Question: I've a moving script in prefab called "player". So, my script works with camera and canvas too. But I need this script only for 'body'.
[]
Yes, I can't move this script into 'body', because I need this script for 'Rigidbody2D', Network Transform, and etc. Simply put, my script is locating in "player" prefab, I can't move it - that's all.
'''
using System.Collections;
using UnityEngine;
public class PlayerController : MonoBehaviour
{
public float moveSpeedup;
public float moveSpeeddown;
public float rotateSpeed;
public bool moveup;
public bool movedown;
public bool rotateleft;
public bool rotateright;
void Update()
{
if ((Input.GetKey(KeyCode.UpArrow)) || moveup)
{
transform.Translate(Vector3.right * moveSpeedup * Time.deltaTime);
}
if (Input.GetKey(KeyCode.DownArrow) || movedown)
{
transform.Translate(-Vector3.right * moveSpeeddown * Time.deltaTime);
}
if (Input.GetKey(KeyCode.RightArrow) || rotateleft)
{
transform.Rotate(Vector3.forward * rotateSpeed * Time.deltaTime);
}
if (Input.GetKey(KeyCode.LeftArrow) || rotateright)
{
transform.Rotate(Vector3.forward * -rotateSpeed * Time.deltaTime);
}
}
}
'''
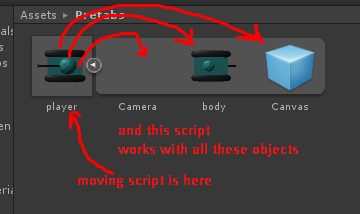
Answer: This should help
'''
using System.Collections;
using UnityEngine;
public class PlayerController : MonoBehaviour
{
public float moveSpeedup;
public float moveSpeeddown;
public float rotateSpeed;
public bool moveup;
public bool movedown;
public bool rotateleft;
public bool rotateright;
public Transform body;
void Update()
{
if ((Input.GetKey(KeyCode.UpArrow)) || moveup)
{
body.Translate(Vector3.right * moveSpeedup * Time.deltaTime);
}
if (Input.GetKey(KeyCode.DownArrow) || movedown)
{
body.Translate(-Vector3.right * moveSpeeddown * Time.deltaTime);
}
if (Input.GetKey(KeyCode.RightArrow) || rotateleft)
{
body.Rotate(Vector3.forward * rotateSpeed * Time.deltaTime);
}
if (Input.GetKey(KeyCode.LeftArrow) || rotateright)
{
body.Rotate(Vector3.forward * -rotateSpeed * Time.deltaTime);
}
}
}
'''